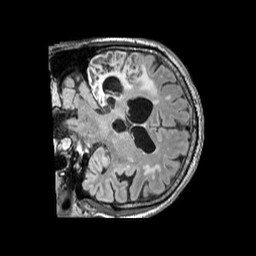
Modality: FLAIR
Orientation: coronal
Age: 67
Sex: male
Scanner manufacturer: siemens
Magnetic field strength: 3 T
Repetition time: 5 s
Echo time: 0.387 s